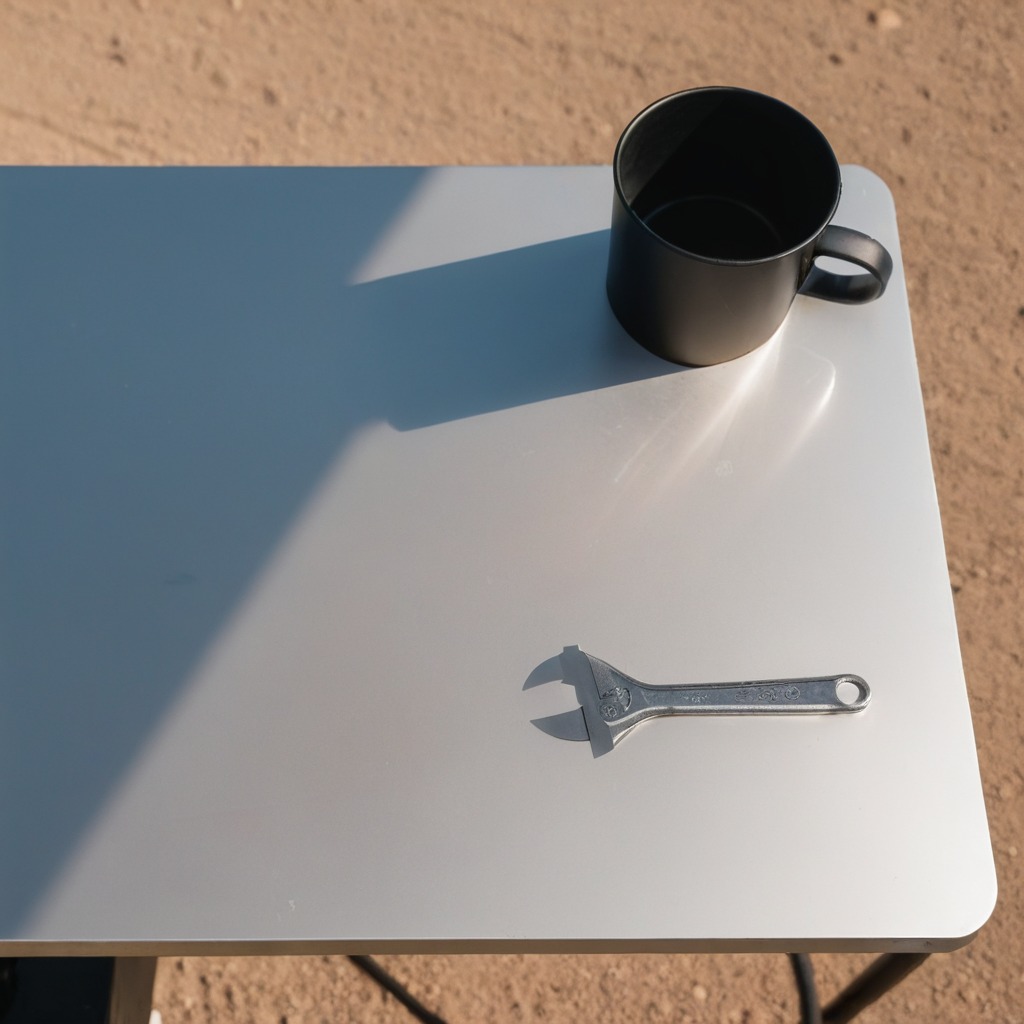
An wrench is lying on the table.